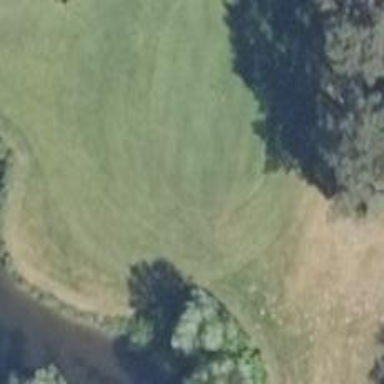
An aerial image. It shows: Golf green.